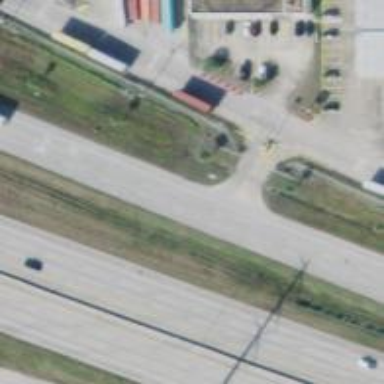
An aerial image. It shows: Secondary road with frontage road.